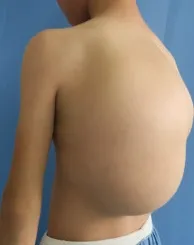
Surgery-related photographs of our patient. Frontal, lateral and dorsal photographs of the patient after resection of the trunk mass combined with sclerotherapy (H-J).
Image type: medical_photograph (skin_photograph)